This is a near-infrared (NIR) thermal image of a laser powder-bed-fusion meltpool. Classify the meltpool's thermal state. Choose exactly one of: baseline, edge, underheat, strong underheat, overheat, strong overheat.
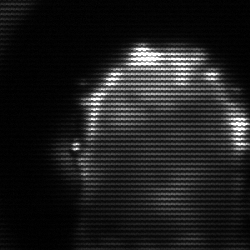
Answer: baseline